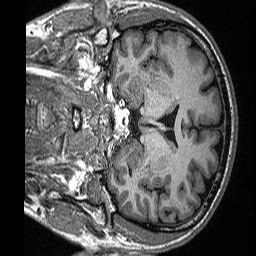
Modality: T1w
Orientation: coronal
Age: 52
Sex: male
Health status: healthy
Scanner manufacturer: siemens
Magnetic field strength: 3 T
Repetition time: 2.3 s
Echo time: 0.00298 s